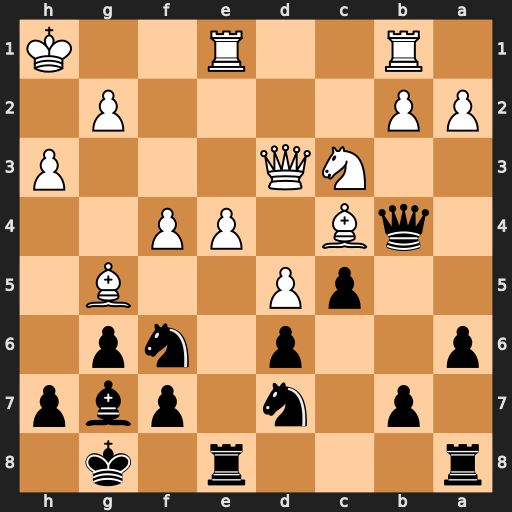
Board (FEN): r3r1k1/1p1n1pbp/p2p1np1/2pP2B1/1qB1PP2/2NQ3P/PP4P1/1R2R2K
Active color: b
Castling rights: -
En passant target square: -
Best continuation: b5 Bxb5 axb5